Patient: sex M, age 65
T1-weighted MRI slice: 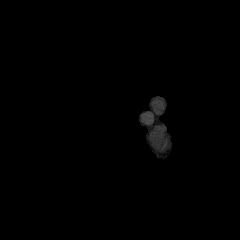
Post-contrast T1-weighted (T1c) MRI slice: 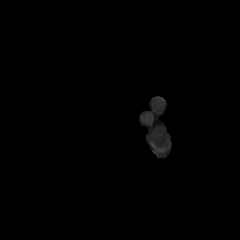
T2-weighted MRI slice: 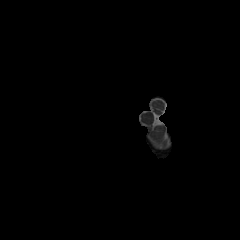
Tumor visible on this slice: no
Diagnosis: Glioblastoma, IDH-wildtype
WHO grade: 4